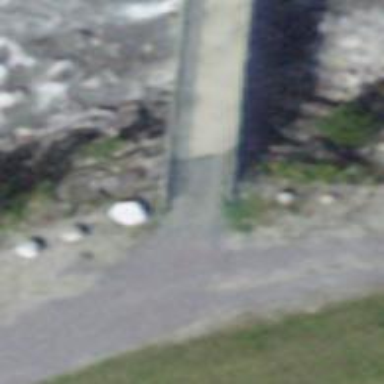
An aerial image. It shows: Track road with unpaved surface passing over bridge. The track type is grade 3.